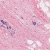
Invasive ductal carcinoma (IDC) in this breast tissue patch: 0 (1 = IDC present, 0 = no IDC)